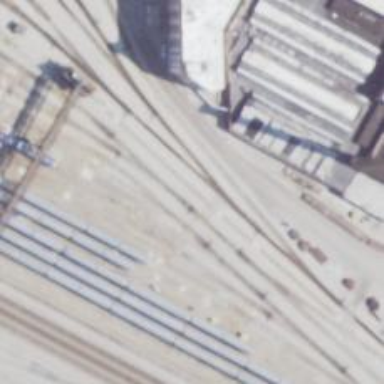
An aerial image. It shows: Railway yard in service.